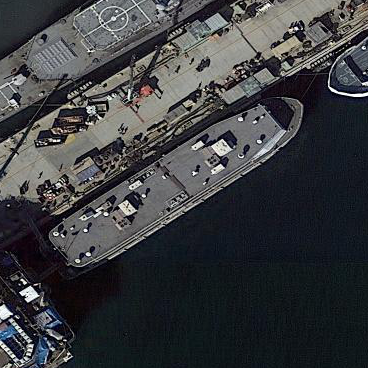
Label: civil